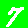
Digit: 7